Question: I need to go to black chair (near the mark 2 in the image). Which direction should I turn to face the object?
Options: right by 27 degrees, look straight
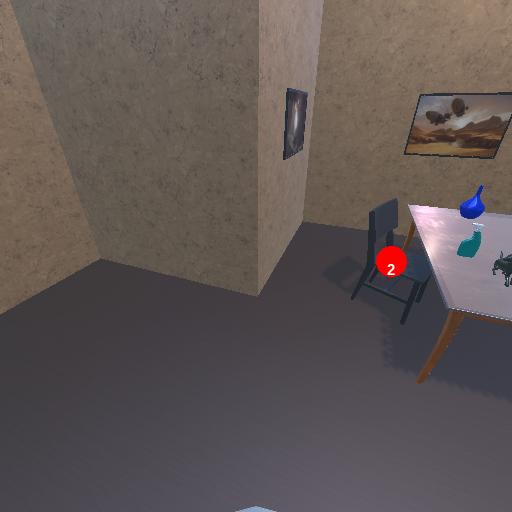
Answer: right by 27 degrees